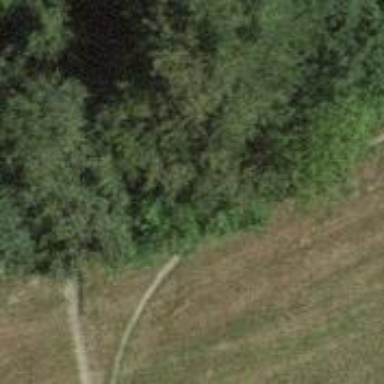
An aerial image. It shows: Excellent visible ground path.